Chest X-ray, PA view. Patient: 41 years old, sex F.
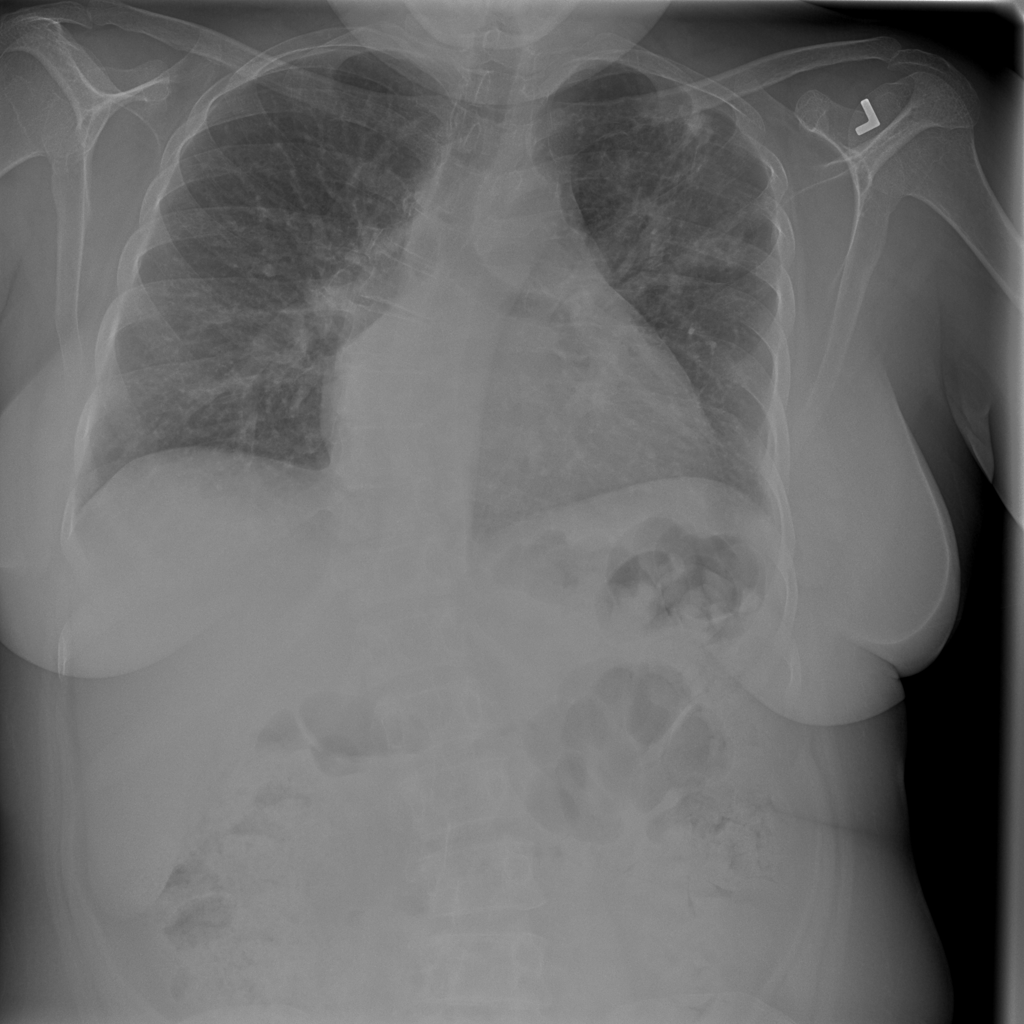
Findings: No Finding